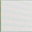
Piece: xx